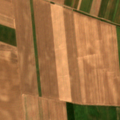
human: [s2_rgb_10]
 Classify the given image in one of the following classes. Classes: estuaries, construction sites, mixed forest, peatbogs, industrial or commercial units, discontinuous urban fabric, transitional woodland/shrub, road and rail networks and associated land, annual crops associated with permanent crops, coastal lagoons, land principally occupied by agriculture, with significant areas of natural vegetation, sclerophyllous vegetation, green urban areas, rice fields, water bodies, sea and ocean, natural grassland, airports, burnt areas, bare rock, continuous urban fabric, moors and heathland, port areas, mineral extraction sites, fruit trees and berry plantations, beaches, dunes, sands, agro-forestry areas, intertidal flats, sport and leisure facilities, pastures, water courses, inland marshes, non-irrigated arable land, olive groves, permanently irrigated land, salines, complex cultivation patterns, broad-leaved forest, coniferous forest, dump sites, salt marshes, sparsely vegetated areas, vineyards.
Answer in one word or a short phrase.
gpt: non-irrigated arable land